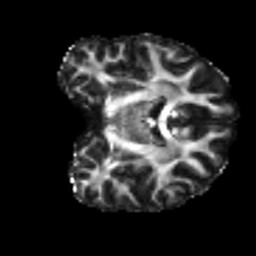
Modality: FA
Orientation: coronal
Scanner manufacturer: siemens
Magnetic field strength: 3 T
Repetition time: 4 s
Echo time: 0.0594 s